Question: In a B+ tree, can a non leaf node exist such that it's key value is deleted? What this means is that the B+ tree has a value in its intermediate non leaf node but not in any of its leaf nodes.
Consider the following structure. I came across this while studying B+ trees. In this structure 13 is not a leaf node. But it is a non leaf node. (In fact it was deleted in the previous instructions. <URL>

If yes then how come the data is deleted?
Is this a mistake or is there something I am missing?
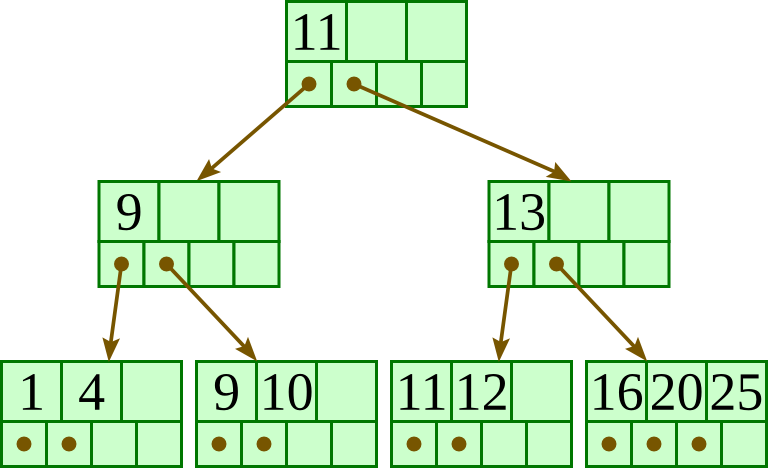
Answer: The image you posted is valid. The only data returned by this tree is what you find in the last row. Because '13' has been removed from the tree, it has been removed from the last row. The fact that '13' exists in a non-leaf node is of no consequence to your results, it is just there to be a comparable value when traversing down the tree. In this case the tree would behave no differently if the '13' was changed to a '16' (based on the above convention).
Douglas Fisher did a comprehensive video series on B+ trees, which can be easier to learn from than reading articles. Part 1 can be found <URL>.
---
: My response in the comments was too long so I will put it here. Plus this is useful info.
If you are searching for a '12', and reach the '13', you will compare IS '12 < 13' or '13 <= 12', the left is true, so you will traverse down to the left leaf. This would have happened whether or not '13' was '16', because this is also true '12 < 16'.
If you are searching for '16' and reach the '13' you will compare IS '16 < 13' or '13 <= 16', the right expression is true, so you will traverse down to the right leaf. Then you will find the value of '16' there.
If you are searching for '13' (which doesn't exist) you will ask IS '13 < 13' or '13 <= 13', the right expression is true, so you will traverse down to the right leaf and find that there is no '13' there and you will kick out at this point that '13' has no value.